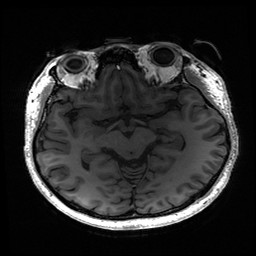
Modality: T1w
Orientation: sagittal